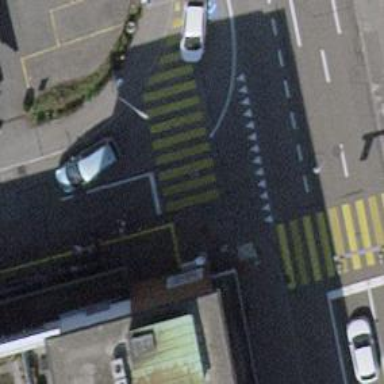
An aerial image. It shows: Asphalt footway with marked crossing equipped with traffic signals.